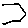
Label: hexagon